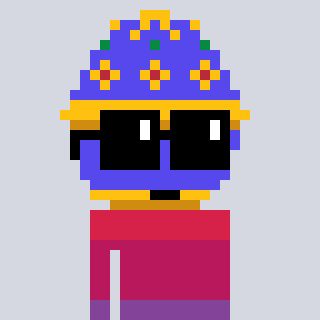
a pixel art character with square black sunglasses, a faberge-shaped head and a peachy-colored body on a cool background